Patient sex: M
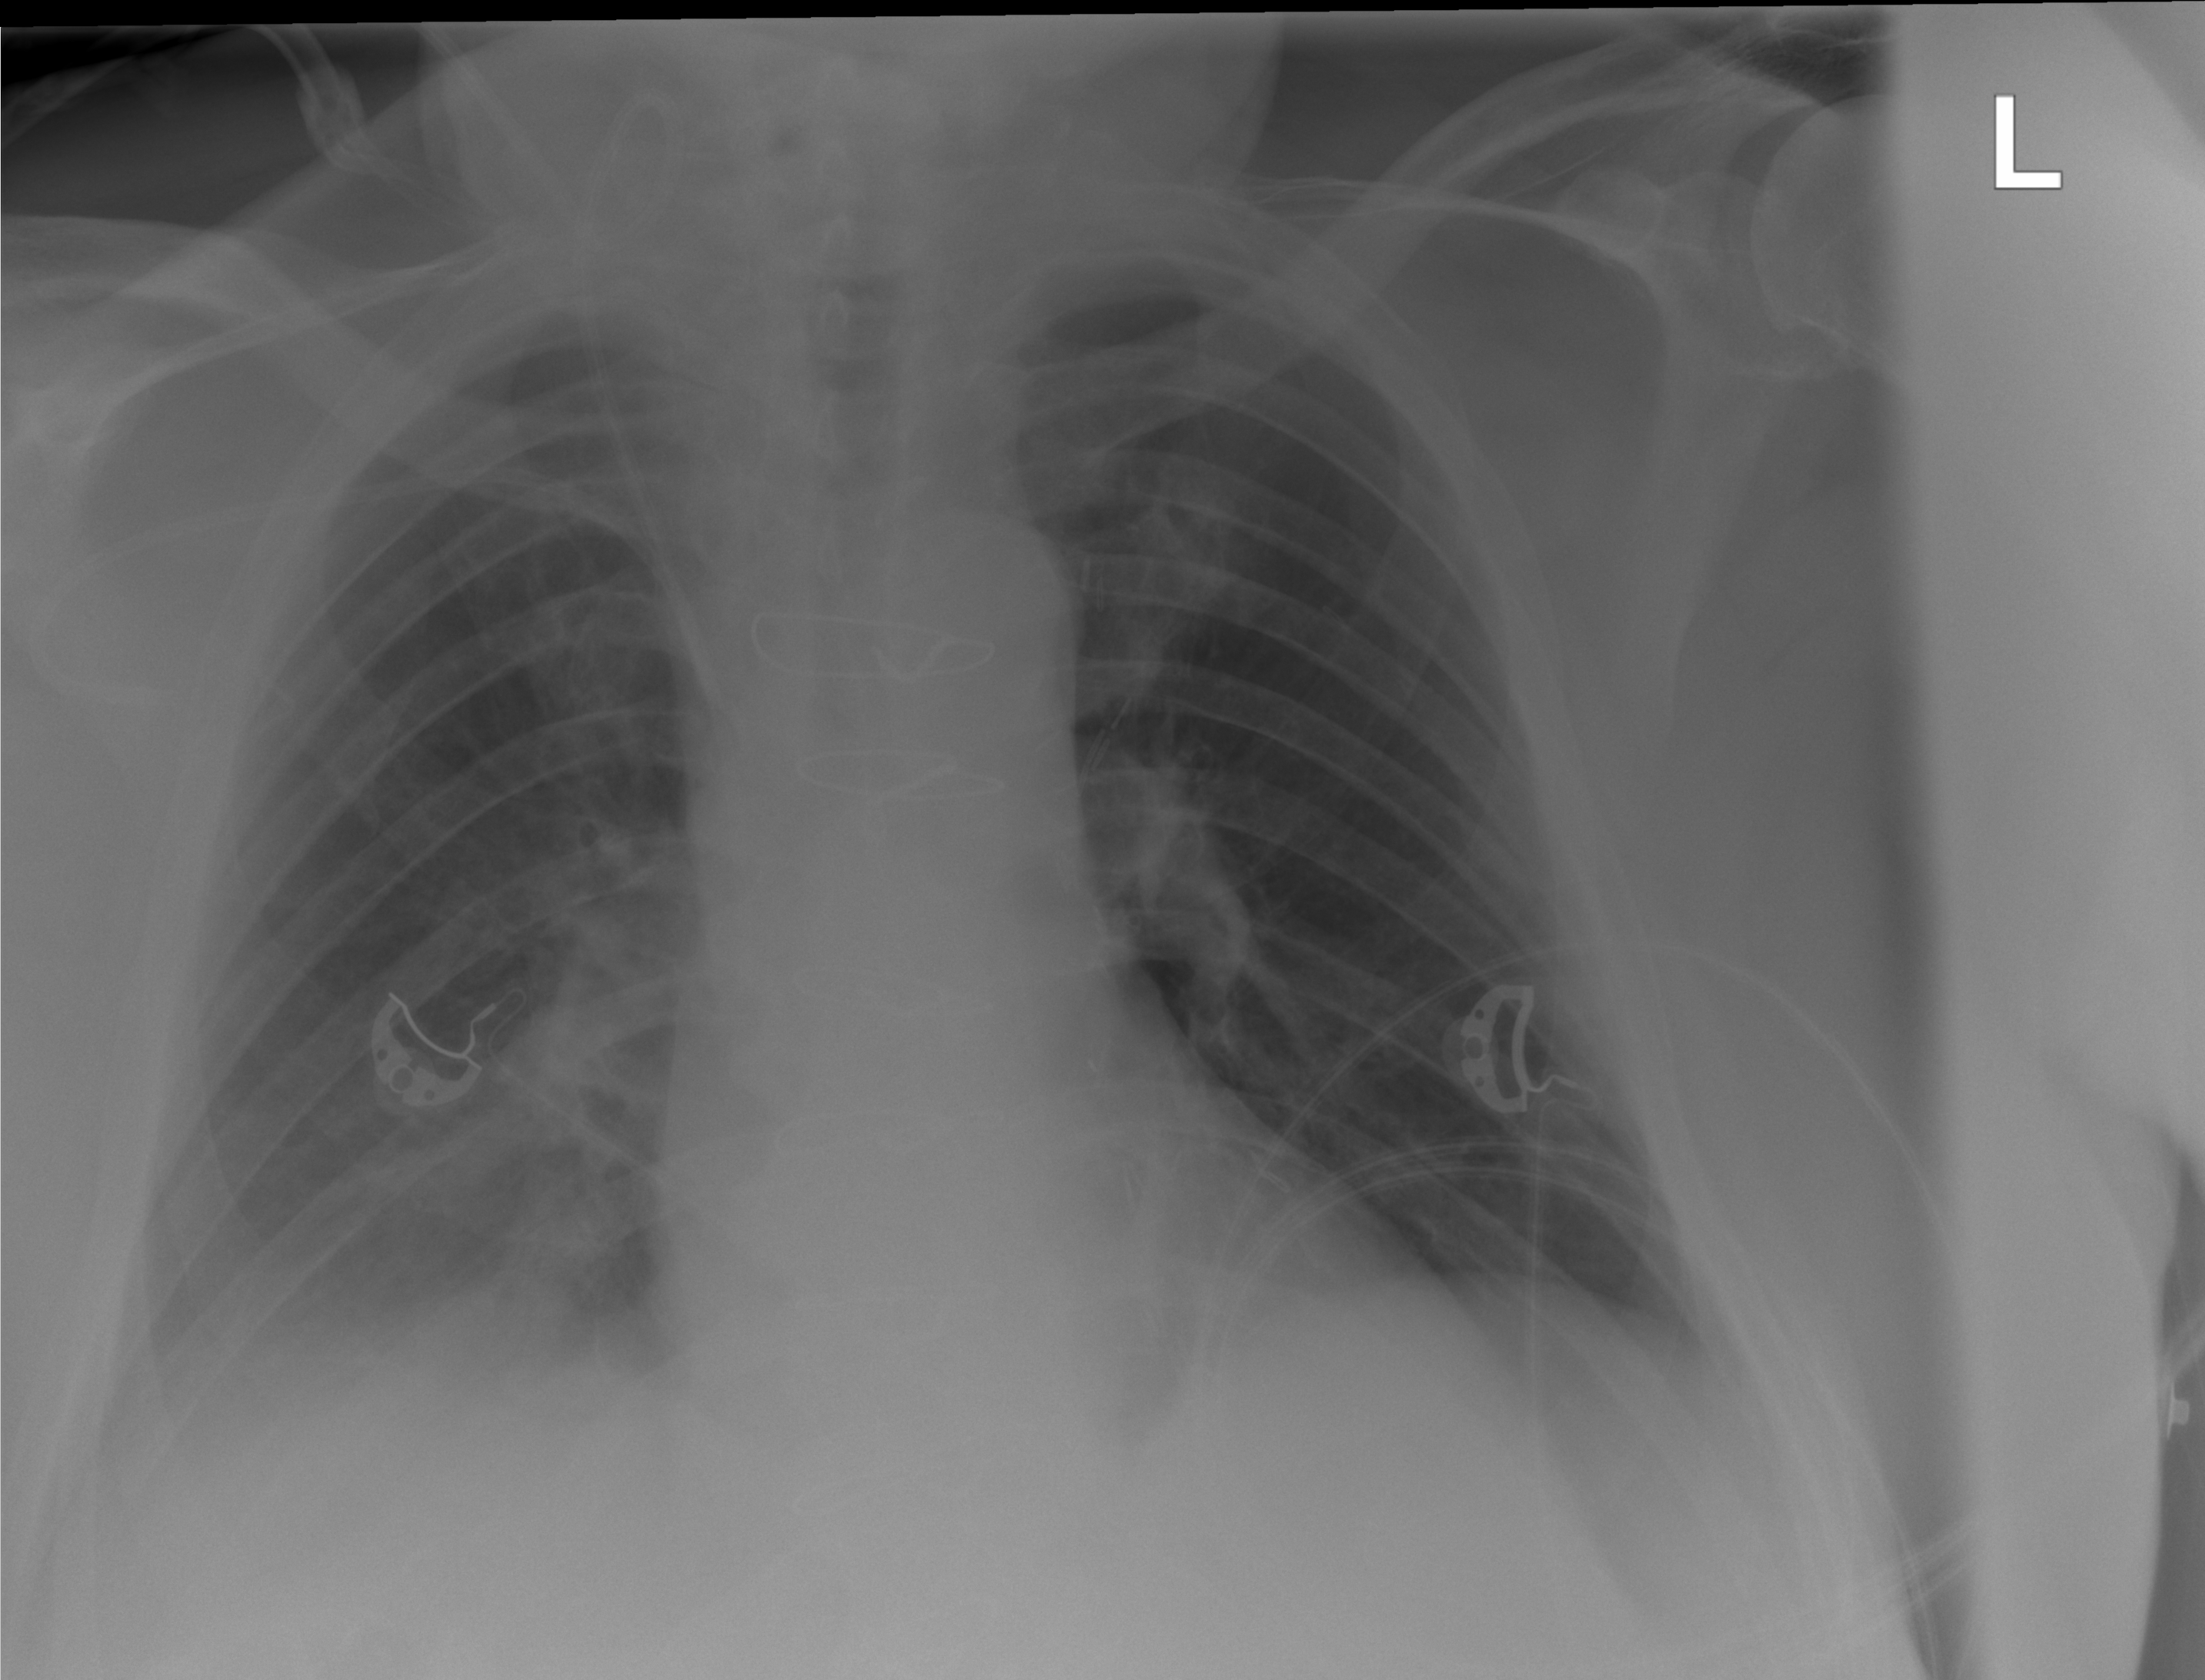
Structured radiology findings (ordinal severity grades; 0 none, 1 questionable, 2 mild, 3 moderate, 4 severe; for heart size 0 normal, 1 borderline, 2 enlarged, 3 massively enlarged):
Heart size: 0
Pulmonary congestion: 0
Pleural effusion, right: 1
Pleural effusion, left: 0
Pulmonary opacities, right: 0
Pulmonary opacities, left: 0
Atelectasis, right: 0
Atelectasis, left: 0